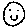
Label: smiley face